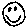
Label: smiley face